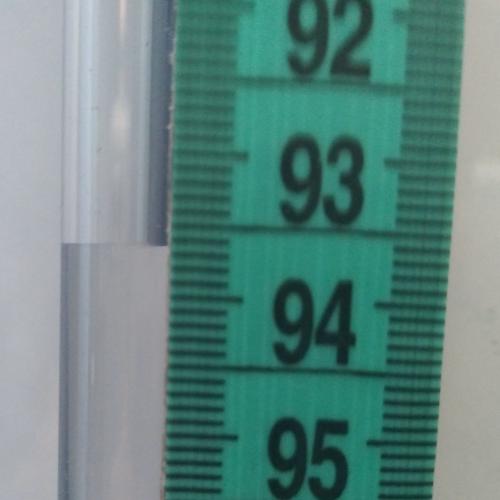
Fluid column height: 93.7 cm